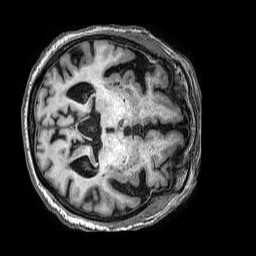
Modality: T1w
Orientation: axial
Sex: female
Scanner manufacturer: philips
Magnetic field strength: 3 T
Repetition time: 0.006956 s
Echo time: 0.003202 s